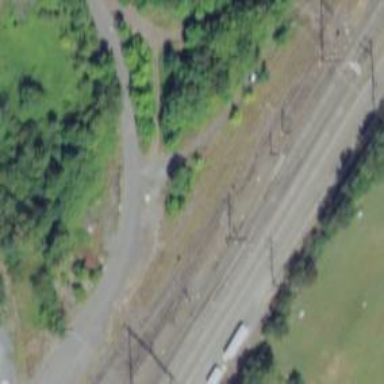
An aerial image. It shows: Railway with electrified contact lines.